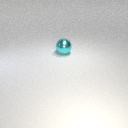
large cyan metal sphere